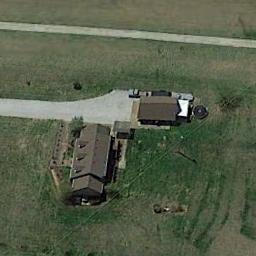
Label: sparse_residential